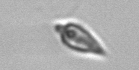
Label: Oxytoxum